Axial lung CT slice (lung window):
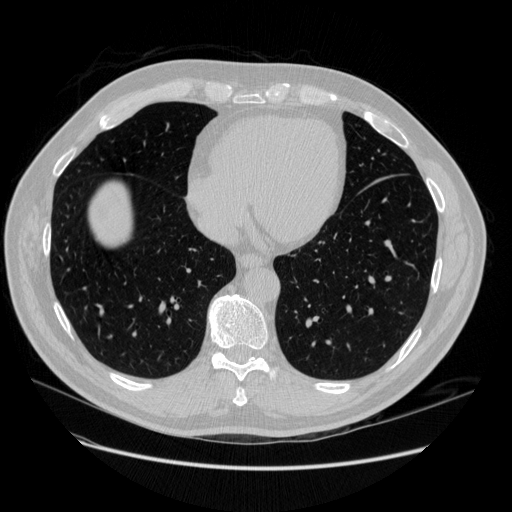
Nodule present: no